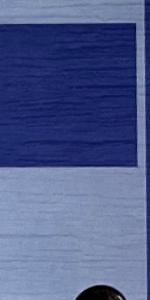
Label: Empty